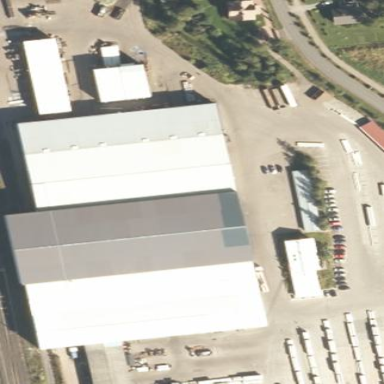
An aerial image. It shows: Industrial area.